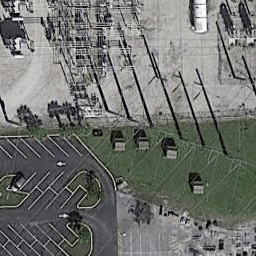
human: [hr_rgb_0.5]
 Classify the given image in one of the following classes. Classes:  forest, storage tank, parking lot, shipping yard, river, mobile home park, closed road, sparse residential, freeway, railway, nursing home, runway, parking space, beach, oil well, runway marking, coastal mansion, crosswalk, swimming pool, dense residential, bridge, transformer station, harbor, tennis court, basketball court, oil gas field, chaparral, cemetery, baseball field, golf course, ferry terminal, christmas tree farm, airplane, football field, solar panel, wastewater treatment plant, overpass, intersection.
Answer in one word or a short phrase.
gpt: transformer station